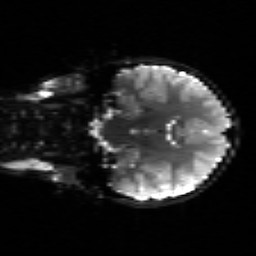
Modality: sbref
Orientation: coronal
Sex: male
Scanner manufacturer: siemens
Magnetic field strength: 3 T
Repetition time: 5 s
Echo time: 0.071 s